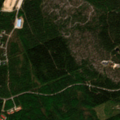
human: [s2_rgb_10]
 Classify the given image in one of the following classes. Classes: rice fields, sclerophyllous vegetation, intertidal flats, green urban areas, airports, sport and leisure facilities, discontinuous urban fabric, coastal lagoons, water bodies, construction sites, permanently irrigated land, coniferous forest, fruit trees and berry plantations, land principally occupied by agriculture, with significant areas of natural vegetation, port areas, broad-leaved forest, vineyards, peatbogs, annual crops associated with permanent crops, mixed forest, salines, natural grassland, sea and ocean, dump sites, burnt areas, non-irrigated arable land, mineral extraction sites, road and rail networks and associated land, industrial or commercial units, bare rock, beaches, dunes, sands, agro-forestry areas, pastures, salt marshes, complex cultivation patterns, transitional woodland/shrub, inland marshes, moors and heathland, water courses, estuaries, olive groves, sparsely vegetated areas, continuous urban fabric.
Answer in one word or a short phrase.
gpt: discontinuous urban fabric, coniferous forest, mixed forest, transitional woodland/shrub